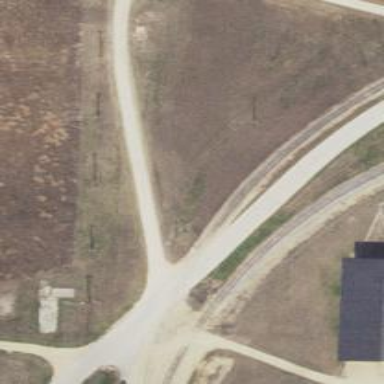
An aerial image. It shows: Rail spur service.